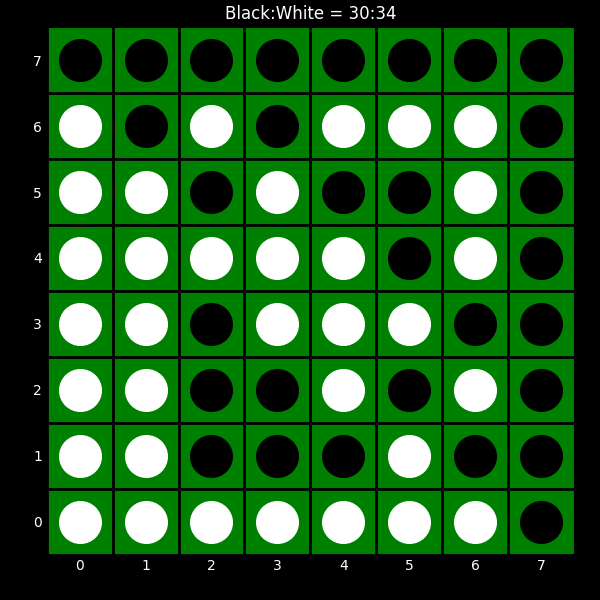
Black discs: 30
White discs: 34